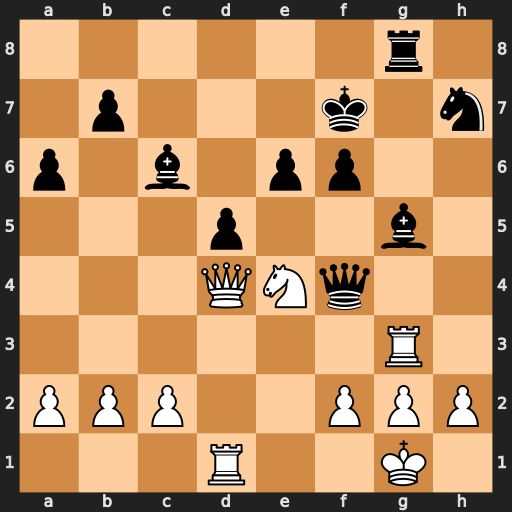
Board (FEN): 6r1/1p3k1n/p1b1pp2/3p2b1/3QNq2/6R1/PPP2PPP/3R2K1
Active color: w
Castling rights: -
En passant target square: -
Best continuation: Nxg5+ fxg5 Rf3 Qxf3 gxf3